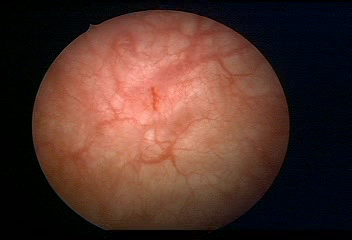
Modality: WLC
Class: Normal mucosa
Bladder cancer association: No